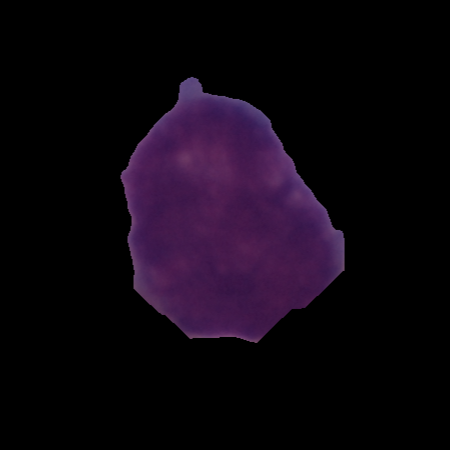
Label: cancer